Question: I am running a query and the result is not showing correctly, unfortunately, I am not sure what is the problem. Would anyone be kind enough to provide some assistance please?
'''
SELECT a."Article_id"
,a."Article_topic"
,c."Comment_content"
FROM PUBLIC."Articles" a
INNER JOIN PUBLIC."Comments" c ON a."Article_id" = c."Article_id"
WHERE c."Comment_id" = 2;
'''
Result:

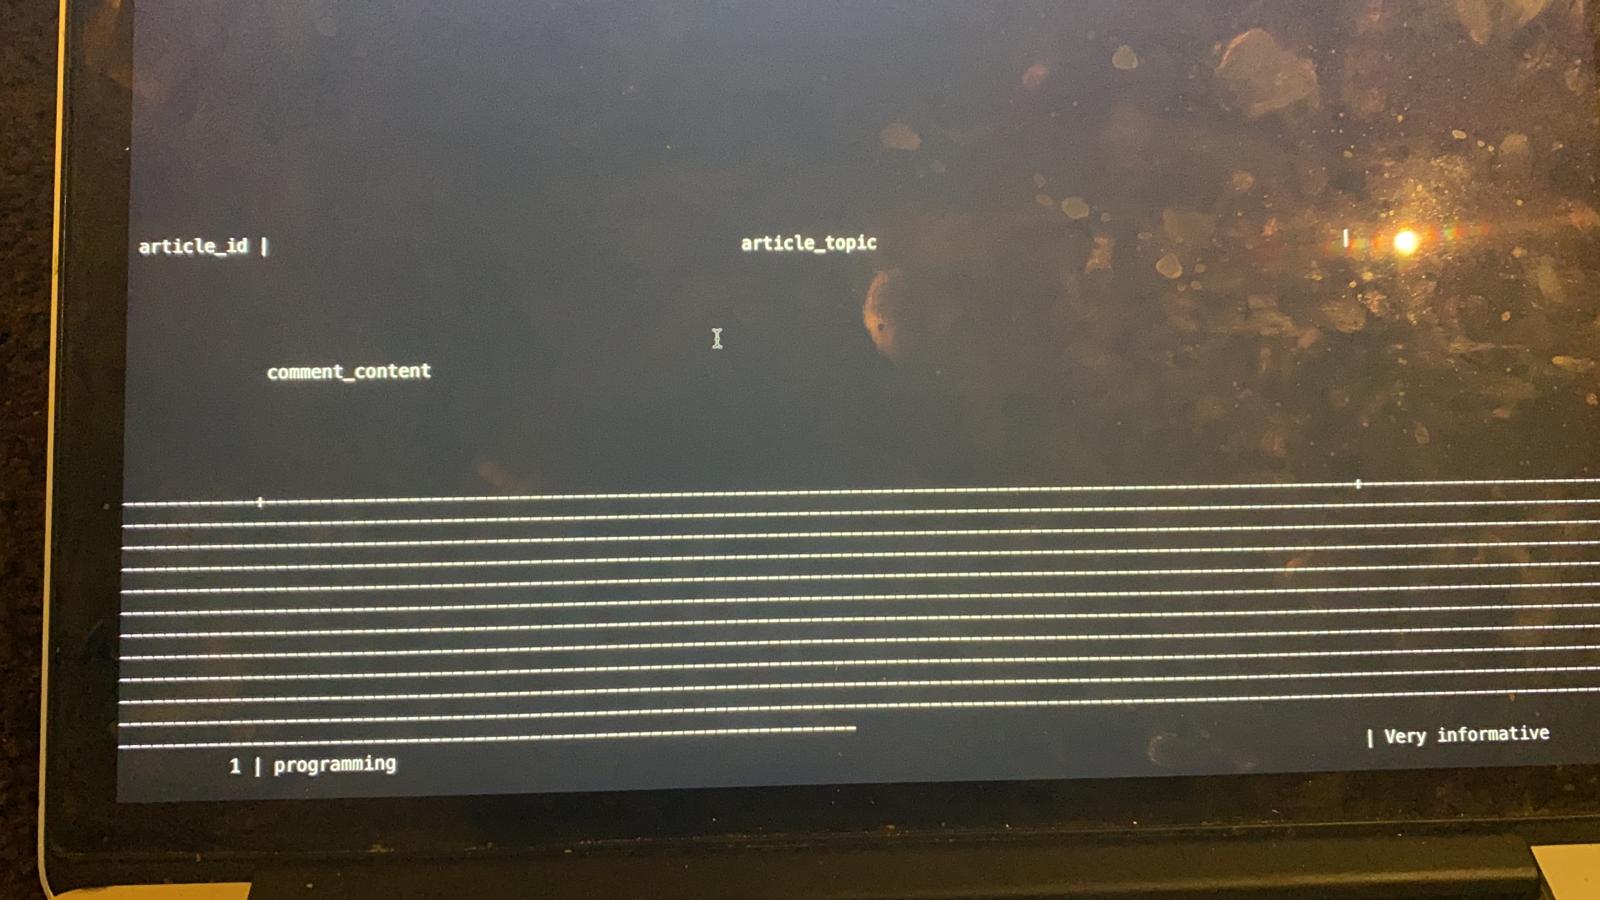
Answer: Your problem is that a field that you select is very big, that's why it's shown this way.
I'd bet on "Comment_content" having large values in it.
You can try something like :
'''
SELECT a."Article_id"
,SUBSTRING(a."Article_topic", 0,50) as Article_topic_truncated
,SUBSTRING(c."Comment_content", 0,50) as Comment_content_truncated
FROM PUBLIC."Articles" a
INNER JOIN PUBLIC."Comments" c ON a."Article_id" = c."Article_id"
WHERE c."Comment_id" = 2;
'''
Another way to fix that would be to show the results vertically.
You do so by ending the query with '\G' :
'''
SELECT a."Article_id"
,a."Article_topic"
,c."Comment_content"
FROM PUBLIC."Articles" a
INNER JOIN PUBLIC."Comments" c ON a."Article_id" = c."Article_id"
WHERE c."Comment_id" = 2\G
'''